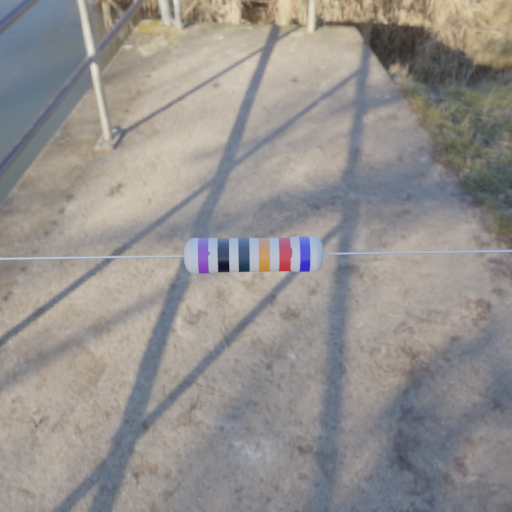
Resistor colour bands (in order): violet, black, black, orange, red, blue